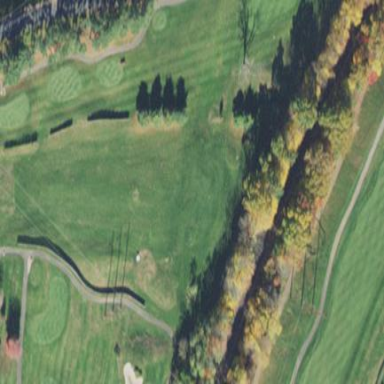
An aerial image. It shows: Driving range for golf on grass.